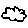
Label: cloud